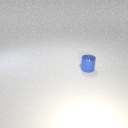
small blue metal cylinder